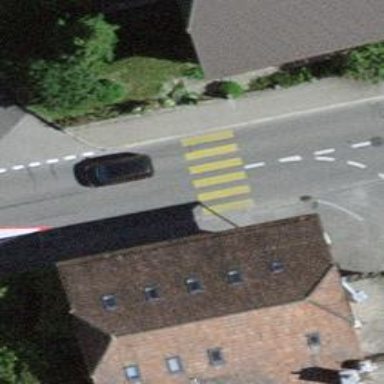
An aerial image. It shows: Uncontrolled zebra crossing.